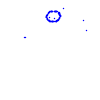
Particle: kaon